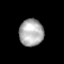
Tissue: skin
Cell type: Epithelial cells
Senescence score: 0.2631
Nuclear area (px): 639
Mean DAPI intensity: 173.786